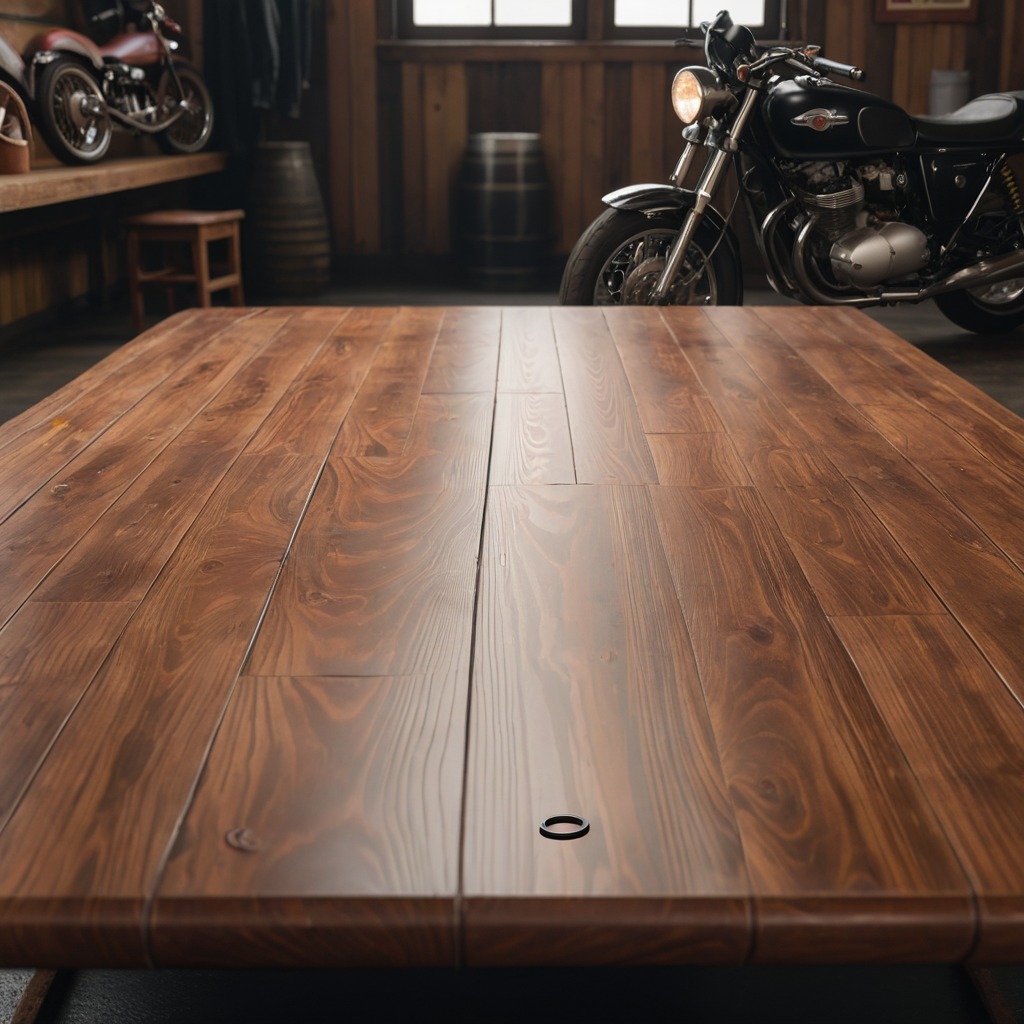
A rubber O-ring lies on the oil-spilled wooden table in a vintage motorcycle garage.